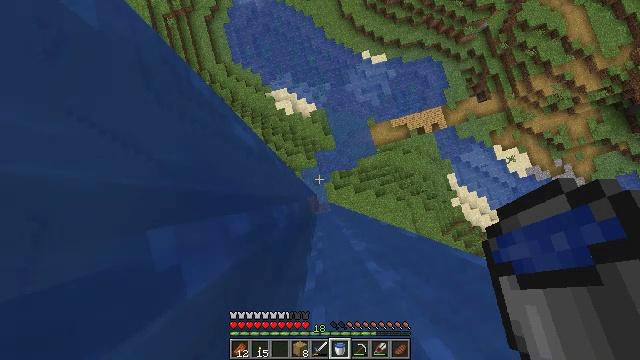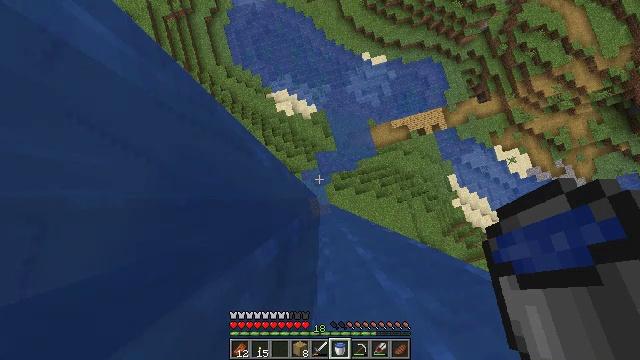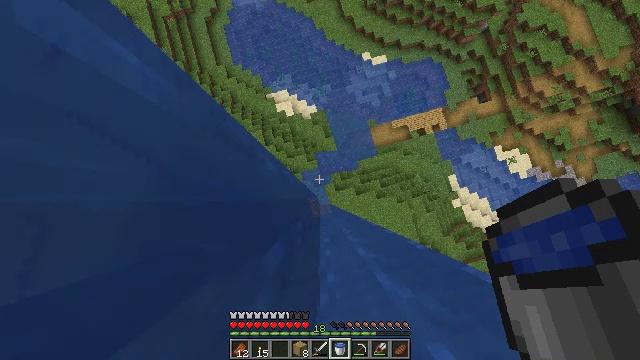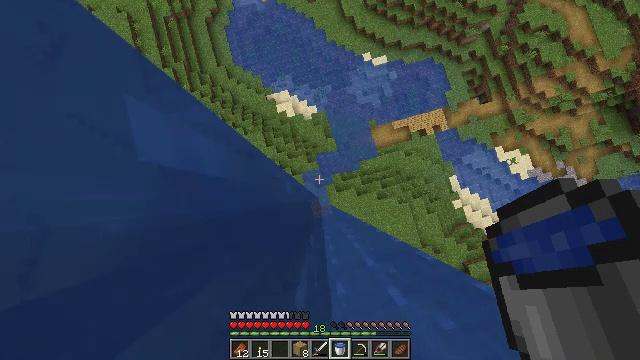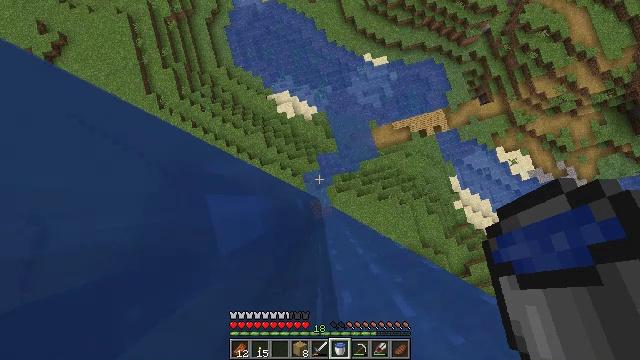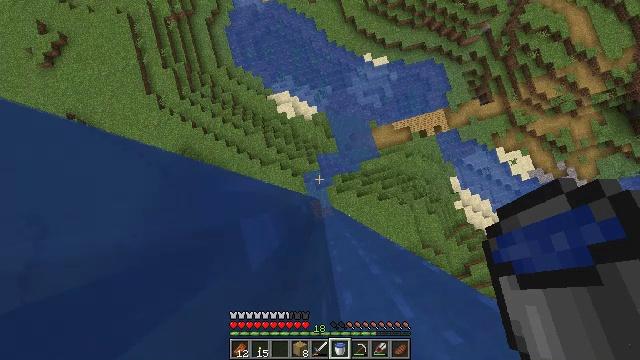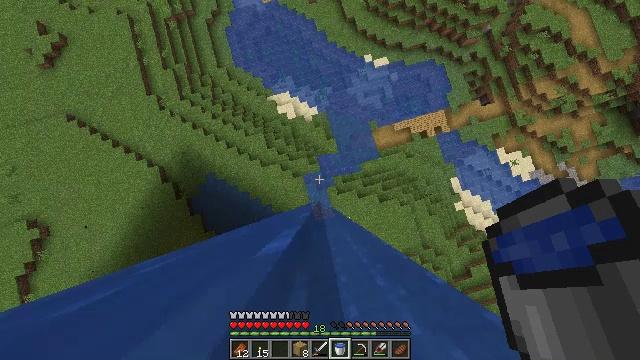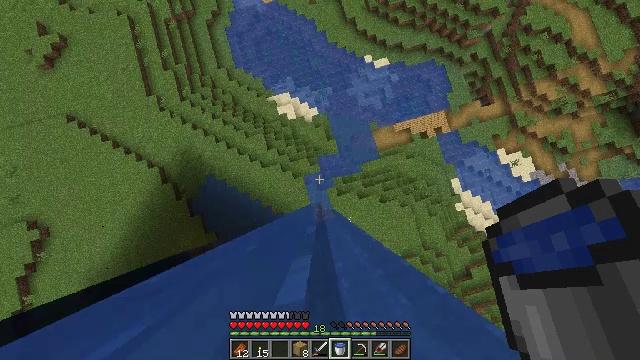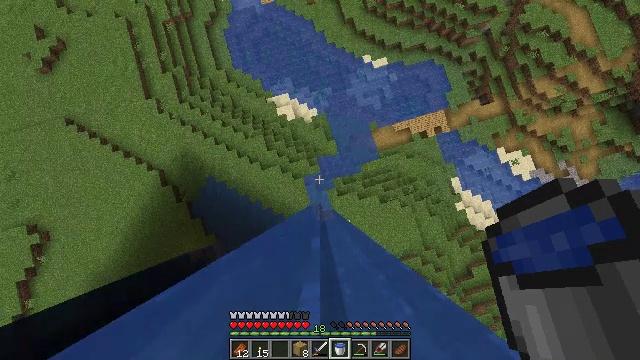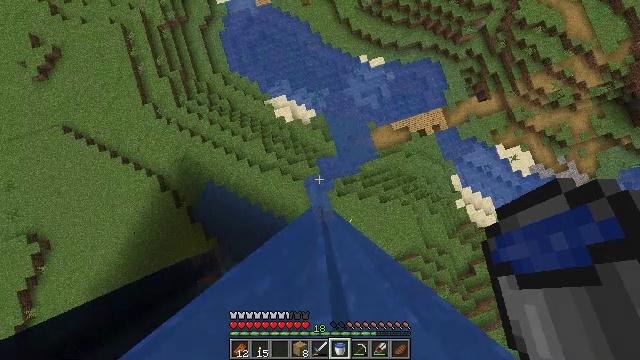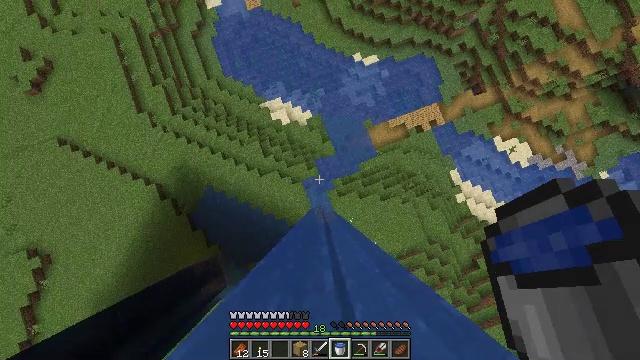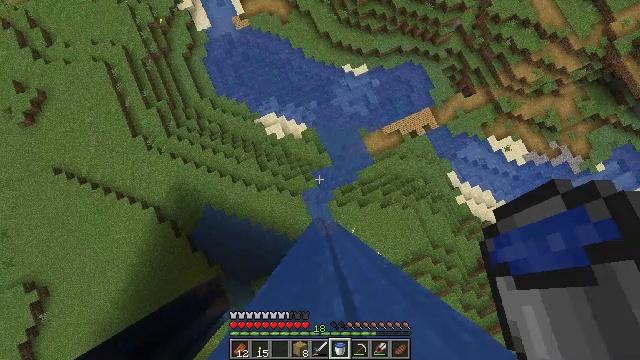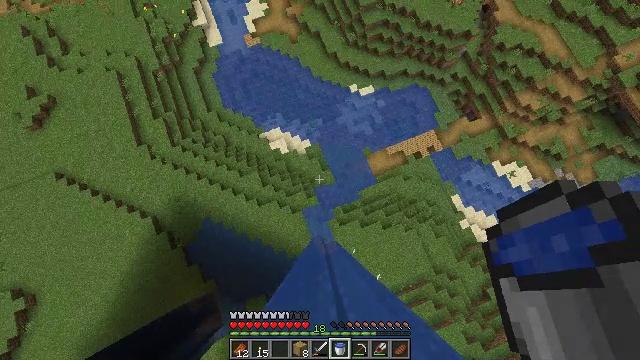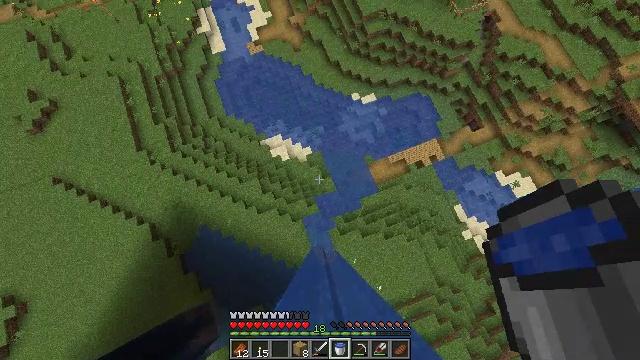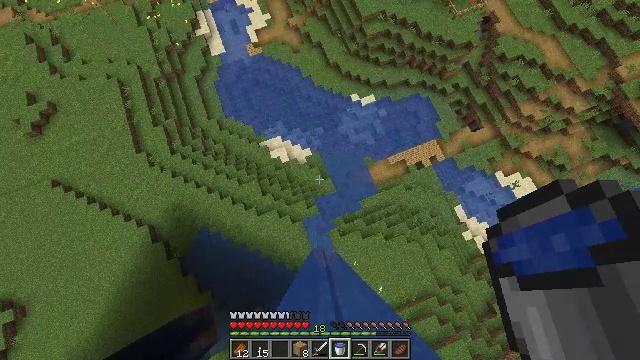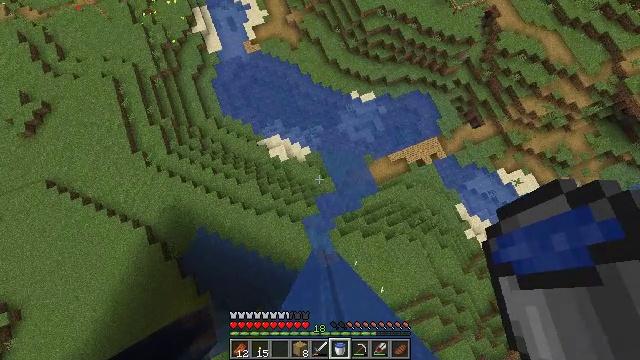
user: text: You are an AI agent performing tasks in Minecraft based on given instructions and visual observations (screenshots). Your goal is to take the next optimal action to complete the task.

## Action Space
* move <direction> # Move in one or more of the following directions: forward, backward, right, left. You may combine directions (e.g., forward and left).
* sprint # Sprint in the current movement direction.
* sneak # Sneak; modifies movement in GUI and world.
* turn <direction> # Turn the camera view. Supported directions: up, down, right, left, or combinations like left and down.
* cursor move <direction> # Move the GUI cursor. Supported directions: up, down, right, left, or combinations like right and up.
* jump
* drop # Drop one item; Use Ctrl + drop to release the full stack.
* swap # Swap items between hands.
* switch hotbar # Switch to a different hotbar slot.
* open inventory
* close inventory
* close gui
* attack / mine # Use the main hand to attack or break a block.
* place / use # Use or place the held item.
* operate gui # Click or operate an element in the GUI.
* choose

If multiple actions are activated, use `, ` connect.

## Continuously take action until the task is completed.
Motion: motion action
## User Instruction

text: Turn raw beef into cooked beef in a furnace.
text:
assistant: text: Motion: move forward and move left
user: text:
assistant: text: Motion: move forward and move left
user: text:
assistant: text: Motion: move forward and move left
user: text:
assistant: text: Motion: move forward
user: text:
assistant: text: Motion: move forward
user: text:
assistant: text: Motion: move forward
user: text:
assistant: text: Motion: move forward
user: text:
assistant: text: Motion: move forward
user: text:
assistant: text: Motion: move forward, turn right
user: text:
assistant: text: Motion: move forward, turn right
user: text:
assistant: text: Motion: move forward, turn right and up
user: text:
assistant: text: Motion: turn left and up
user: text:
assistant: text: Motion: turn up
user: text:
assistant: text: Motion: no_op
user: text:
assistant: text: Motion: no_op
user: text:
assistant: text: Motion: no_op
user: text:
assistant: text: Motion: no_op
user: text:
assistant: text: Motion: no_op
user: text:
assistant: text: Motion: turn right and down
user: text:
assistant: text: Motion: turn right
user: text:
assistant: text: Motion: turn right
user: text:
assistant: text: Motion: no_op
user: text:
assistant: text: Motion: no_op
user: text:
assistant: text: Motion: no_op
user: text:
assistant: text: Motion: no_op
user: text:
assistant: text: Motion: no_op
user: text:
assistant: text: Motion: no_op
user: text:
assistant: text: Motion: turn right and up
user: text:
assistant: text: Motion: turn right and up
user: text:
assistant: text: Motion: turn right and up